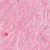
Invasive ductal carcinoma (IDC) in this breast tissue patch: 0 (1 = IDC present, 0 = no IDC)